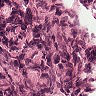
Metastatic tissue present: no